Aerial crown-view tile of a tropical tree (Barro Colorado Island, Panama), acquired 20241014:
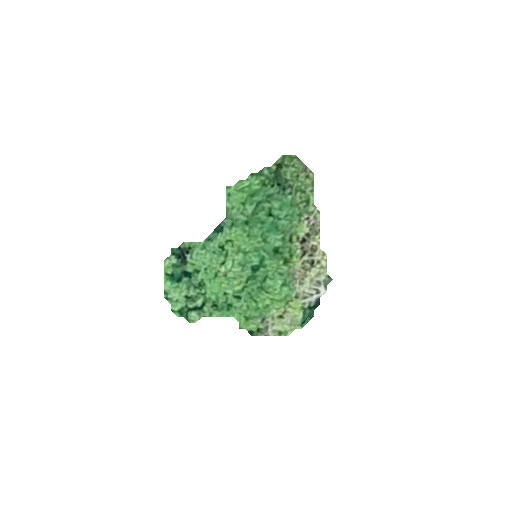
Species: Inga marginata
GBIF accepted scientific name: Inga marginata
Crown area: 30.073 m²